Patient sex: F
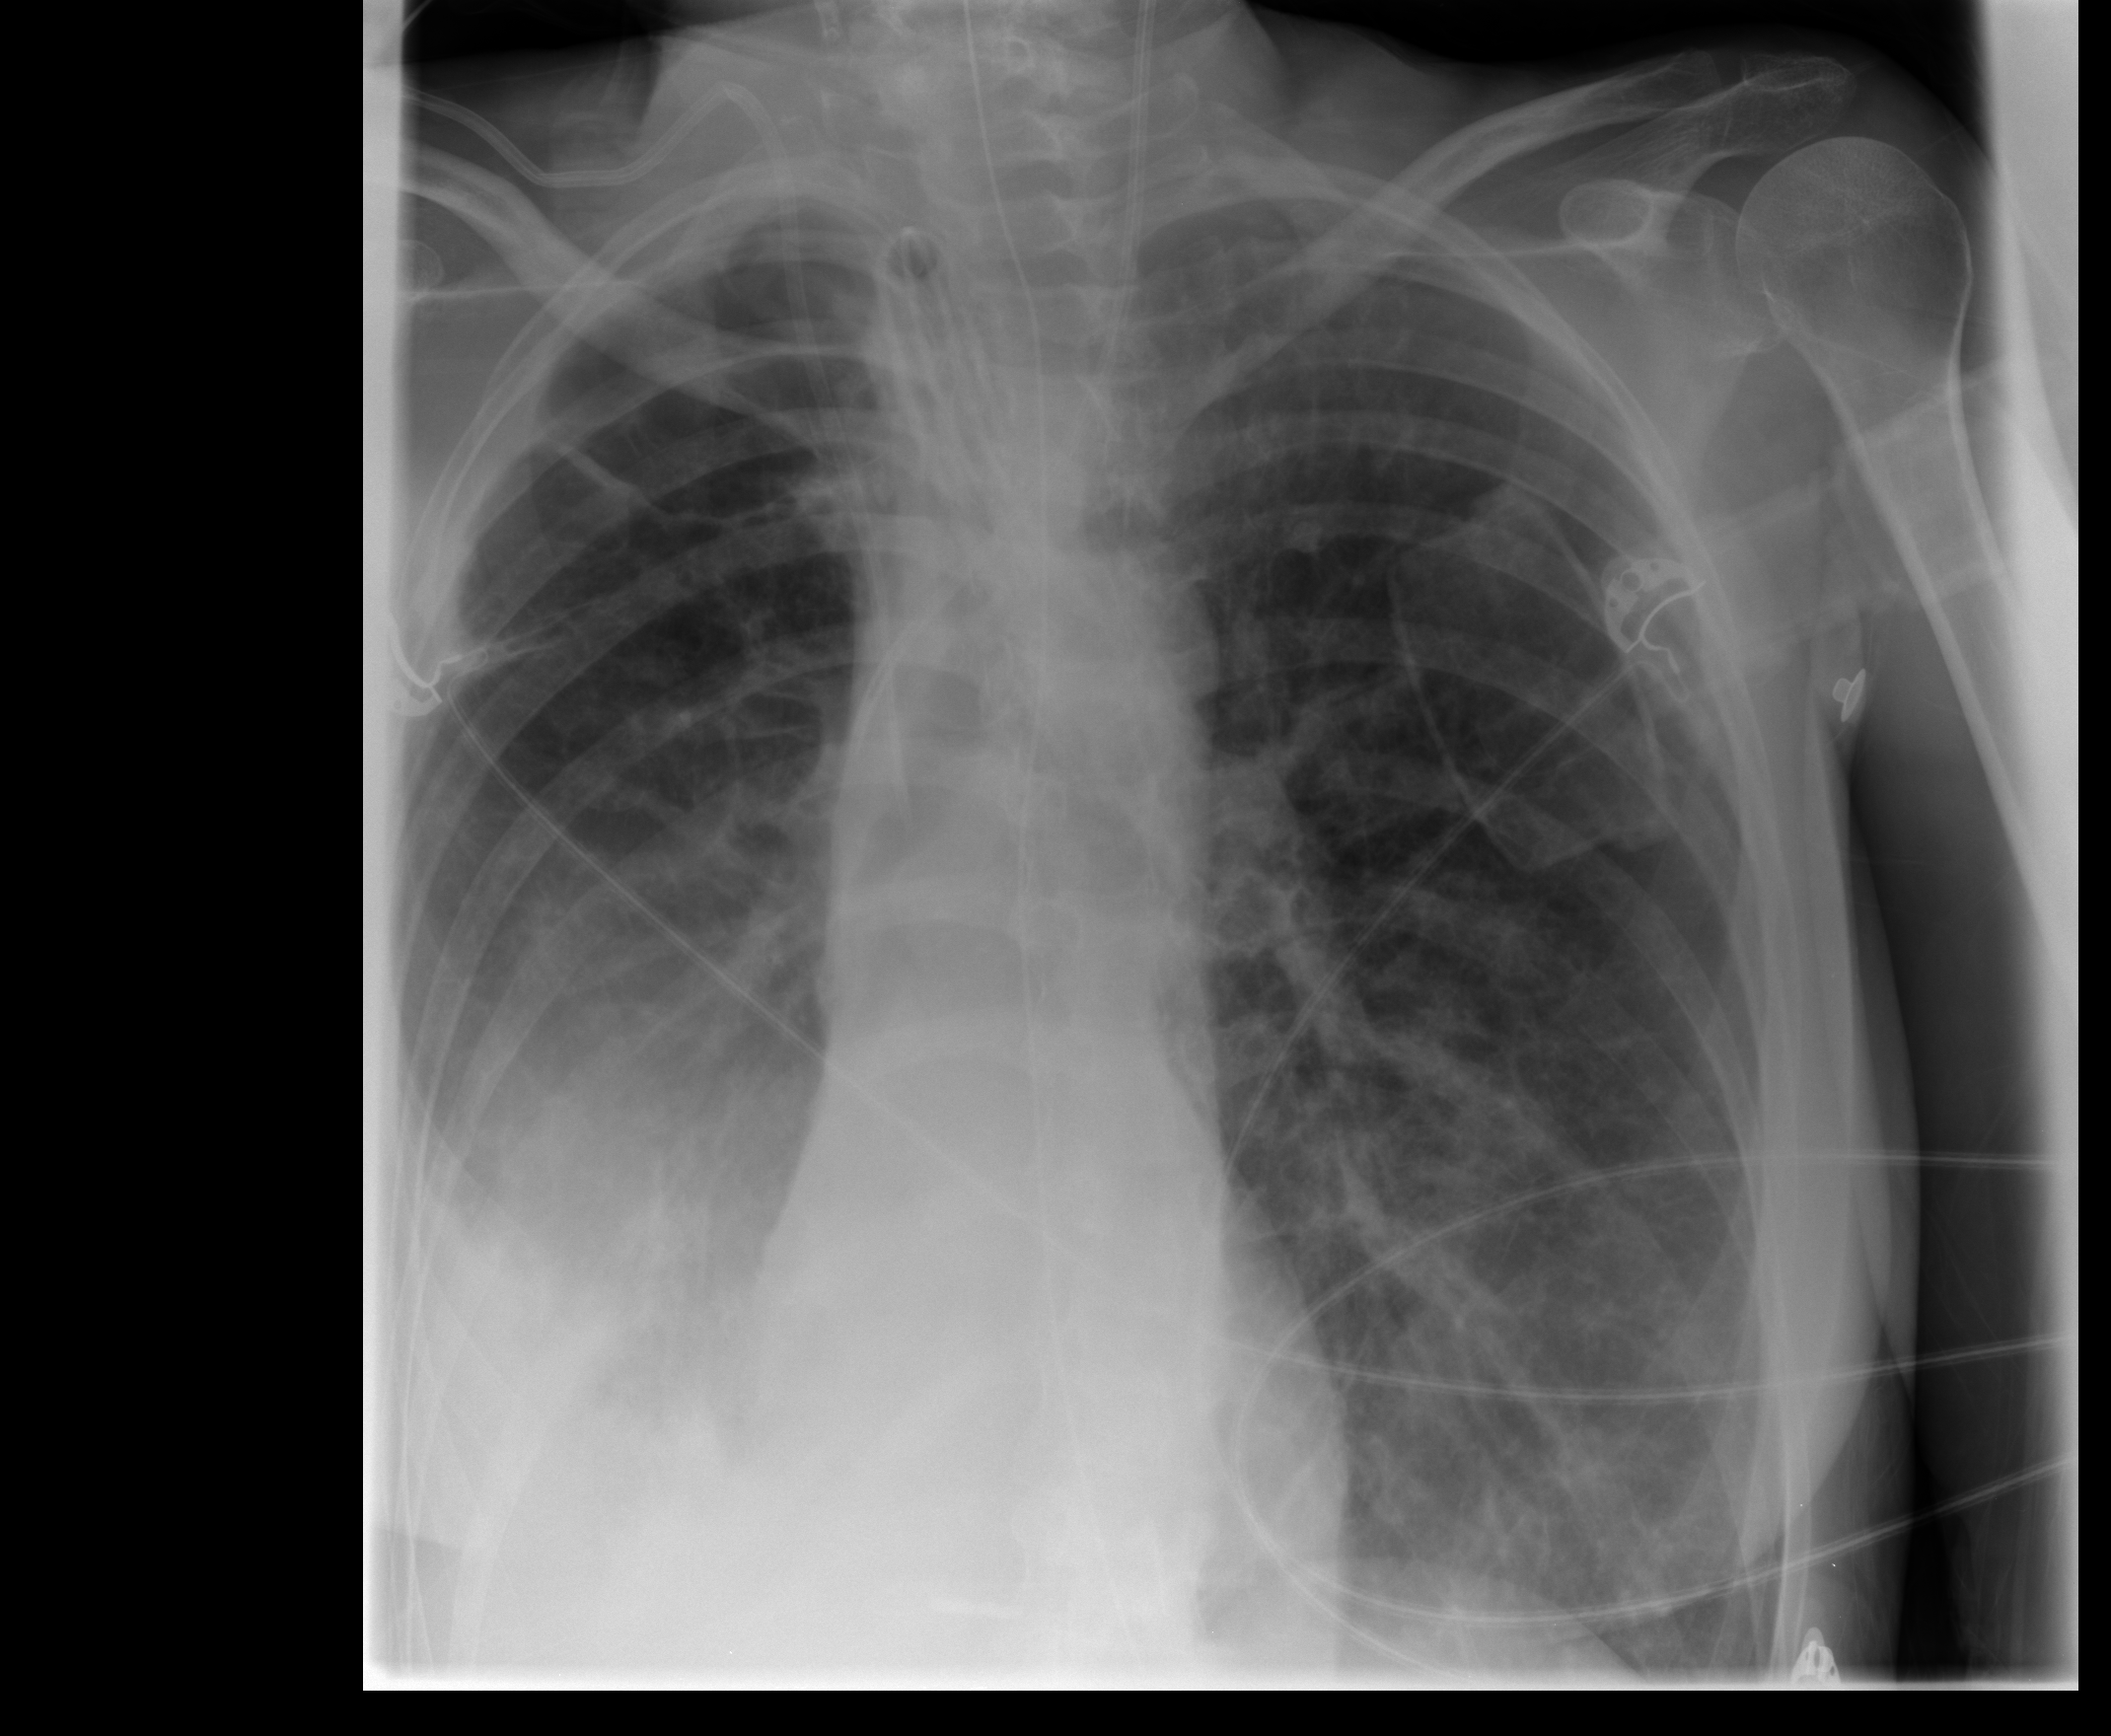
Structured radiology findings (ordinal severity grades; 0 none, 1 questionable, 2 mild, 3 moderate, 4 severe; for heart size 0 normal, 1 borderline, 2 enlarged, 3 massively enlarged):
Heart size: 0
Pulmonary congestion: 2
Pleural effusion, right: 2
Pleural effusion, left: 0
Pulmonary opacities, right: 0
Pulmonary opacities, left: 0
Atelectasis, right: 2
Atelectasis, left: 0